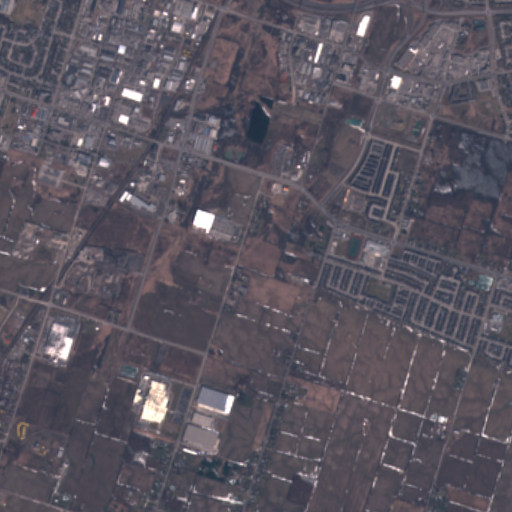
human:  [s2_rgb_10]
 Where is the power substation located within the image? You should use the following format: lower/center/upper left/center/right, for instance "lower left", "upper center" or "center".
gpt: The power substation is located in the left of the image.
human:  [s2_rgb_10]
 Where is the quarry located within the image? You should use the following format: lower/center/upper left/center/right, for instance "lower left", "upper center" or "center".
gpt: The quarry is located in the center left of the image.
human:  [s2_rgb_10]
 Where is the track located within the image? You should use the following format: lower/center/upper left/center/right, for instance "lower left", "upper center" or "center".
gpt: The track is located in the center right of the image.
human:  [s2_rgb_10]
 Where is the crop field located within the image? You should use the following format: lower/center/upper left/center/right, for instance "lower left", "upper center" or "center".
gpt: There is no crop field in the image.